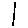
Label: line